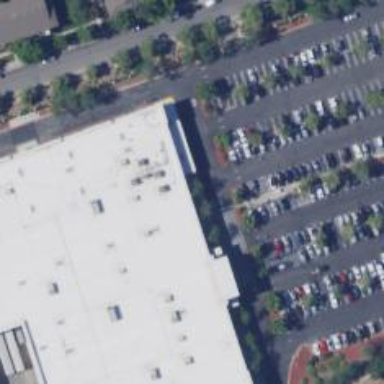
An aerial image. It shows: Retail building housing supermarket.